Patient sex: M
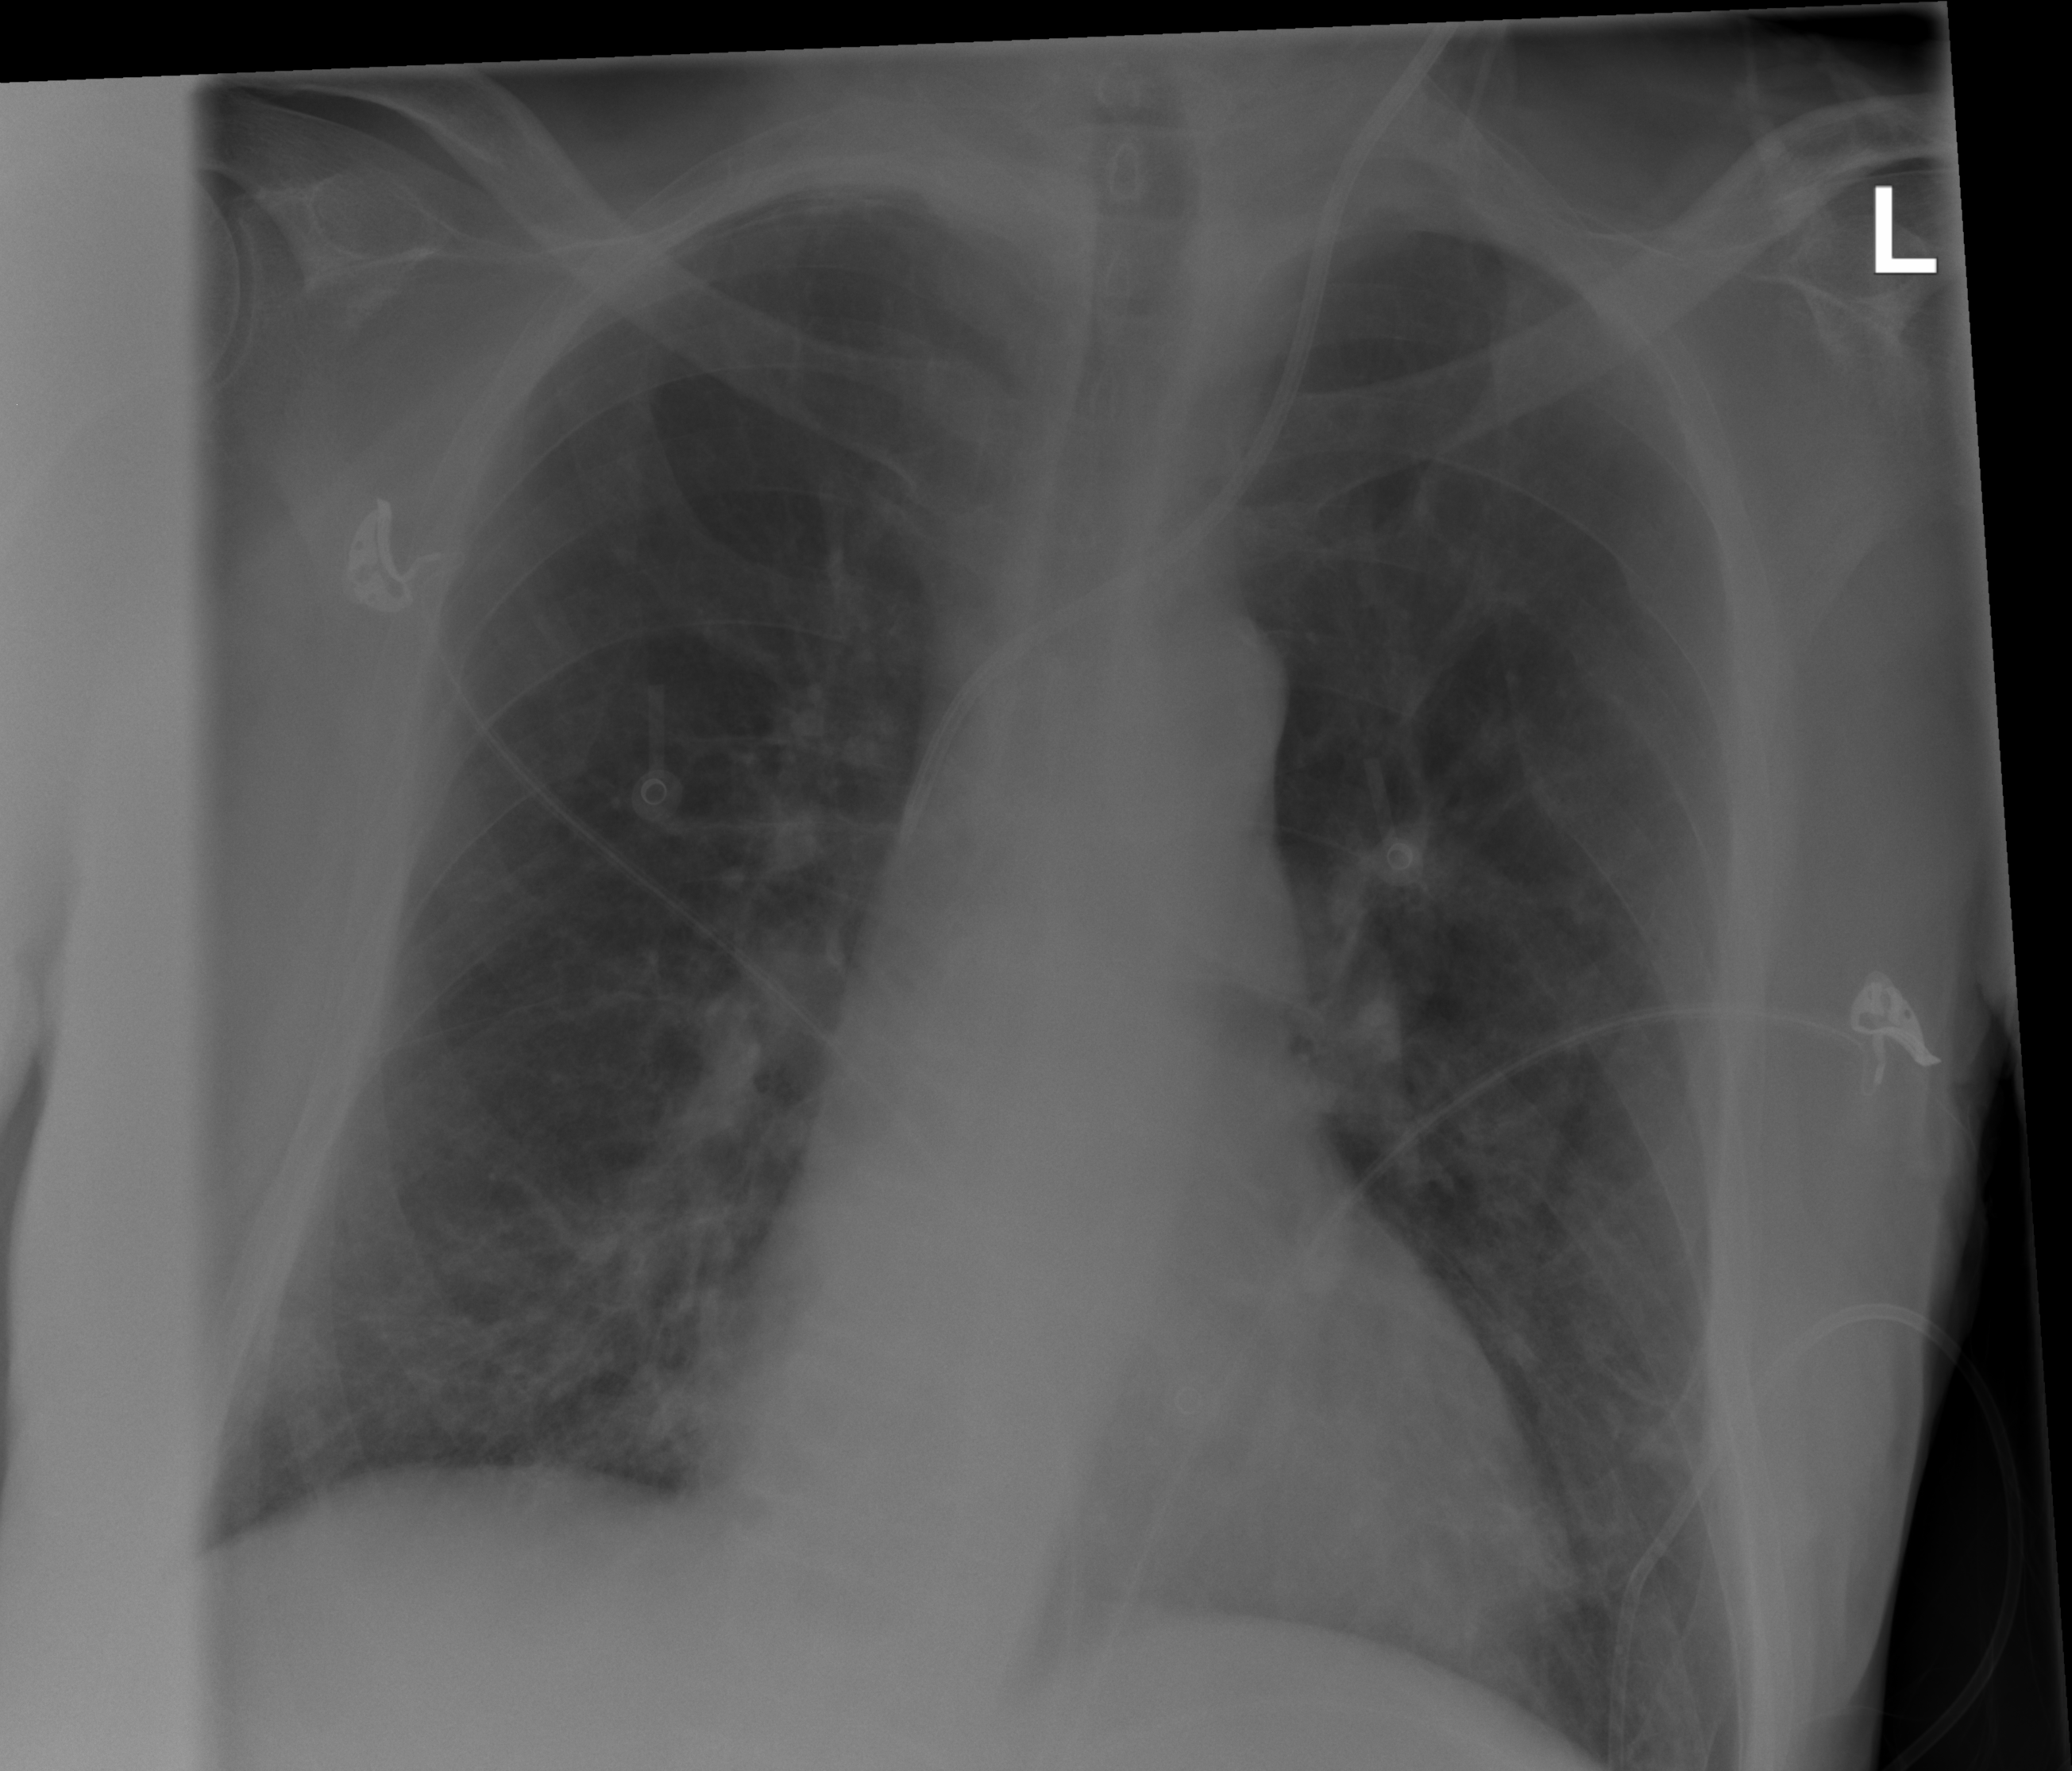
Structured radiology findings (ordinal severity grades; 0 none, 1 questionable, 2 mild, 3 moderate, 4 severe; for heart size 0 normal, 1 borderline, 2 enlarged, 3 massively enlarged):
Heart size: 2
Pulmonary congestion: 0
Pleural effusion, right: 0
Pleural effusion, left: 0
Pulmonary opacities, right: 0
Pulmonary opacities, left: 0
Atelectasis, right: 2
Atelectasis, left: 2